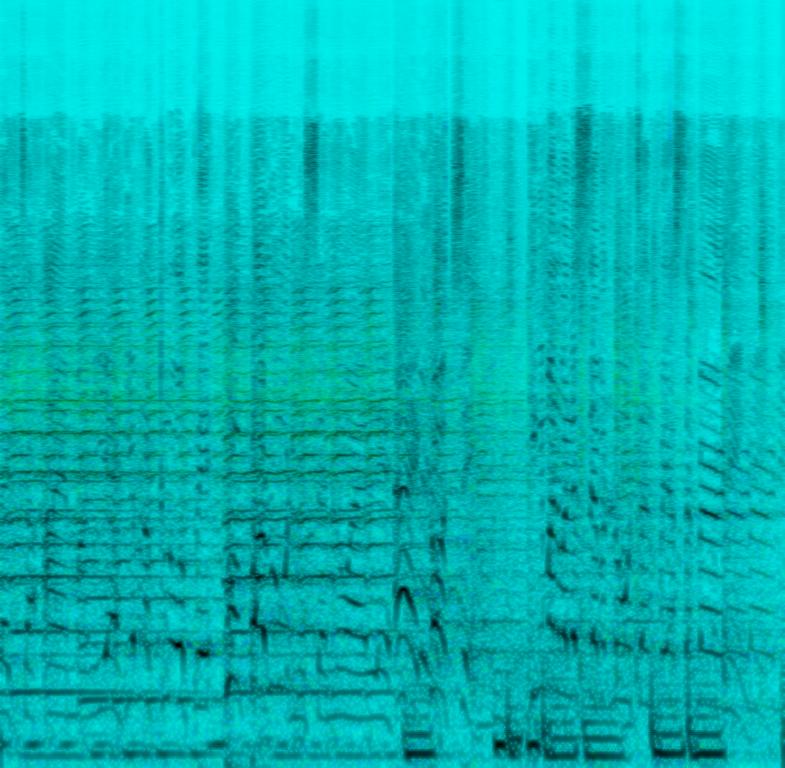
A male vocalist sings this perky song. The tempo is medium fast with an animated trumpet harmony, intense drumming, keyboard accompaniment and punchy bass lines. The vocals are energetic, vivacious, spirited, lively, rhythmic speech. The song is a Latin Urbano.